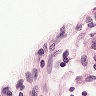
Metastatic tissue present: no